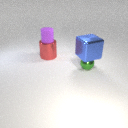
large red metal cylinder behind small green metal sphere